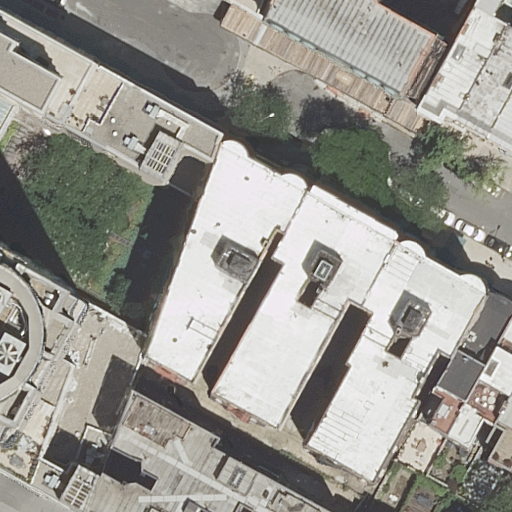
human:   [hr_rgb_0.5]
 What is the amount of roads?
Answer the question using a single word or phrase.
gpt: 3

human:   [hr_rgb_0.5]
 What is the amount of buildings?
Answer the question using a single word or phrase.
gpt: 14

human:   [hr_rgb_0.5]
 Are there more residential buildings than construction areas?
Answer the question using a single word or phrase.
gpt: yes

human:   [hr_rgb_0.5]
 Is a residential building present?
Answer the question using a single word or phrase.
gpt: yes

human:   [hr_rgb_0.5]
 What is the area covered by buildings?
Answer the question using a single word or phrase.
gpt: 6807m2

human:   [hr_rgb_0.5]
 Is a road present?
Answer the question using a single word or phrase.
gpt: yes

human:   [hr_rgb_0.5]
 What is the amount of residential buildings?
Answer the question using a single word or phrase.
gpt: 14

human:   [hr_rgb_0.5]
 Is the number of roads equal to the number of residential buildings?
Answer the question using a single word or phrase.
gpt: no

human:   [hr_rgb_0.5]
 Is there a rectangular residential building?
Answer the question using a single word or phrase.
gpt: yes

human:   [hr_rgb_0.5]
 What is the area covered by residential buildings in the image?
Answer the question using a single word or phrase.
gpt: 6807m2

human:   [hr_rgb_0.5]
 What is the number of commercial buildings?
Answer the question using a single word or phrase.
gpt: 0

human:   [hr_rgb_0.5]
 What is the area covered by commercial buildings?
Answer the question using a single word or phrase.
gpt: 0m2

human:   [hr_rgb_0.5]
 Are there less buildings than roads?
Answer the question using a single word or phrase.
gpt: no

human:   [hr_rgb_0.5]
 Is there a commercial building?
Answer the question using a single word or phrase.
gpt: no

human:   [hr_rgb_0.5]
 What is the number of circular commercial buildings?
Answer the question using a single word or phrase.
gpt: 0

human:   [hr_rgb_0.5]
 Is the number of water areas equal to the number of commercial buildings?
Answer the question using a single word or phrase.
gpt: yes

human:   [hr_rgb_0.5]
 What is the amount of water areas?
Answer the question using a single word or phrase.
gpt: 0

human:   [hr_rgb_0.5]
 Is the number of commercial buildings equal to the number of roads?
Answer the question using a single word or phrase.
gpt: no

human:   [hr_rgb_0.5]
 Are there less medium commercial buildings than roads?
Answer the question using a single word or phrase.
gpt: yes

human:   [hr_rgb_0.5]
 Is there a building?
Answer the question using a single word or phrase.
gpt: yes

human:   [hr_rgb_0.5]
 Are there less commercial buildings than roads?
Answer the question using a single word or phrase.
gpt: yes

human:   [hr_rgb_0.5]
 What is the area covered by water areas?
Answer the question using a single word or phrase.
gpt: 0m2

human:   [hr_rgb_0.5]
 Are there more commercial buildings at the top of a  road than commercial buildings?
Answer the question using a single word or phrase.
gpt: no

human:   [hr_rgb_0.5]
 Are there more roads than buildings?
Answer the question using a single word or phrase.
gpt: no

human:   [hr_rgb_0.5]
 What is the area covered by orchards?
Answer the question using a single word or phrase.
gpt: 0m2

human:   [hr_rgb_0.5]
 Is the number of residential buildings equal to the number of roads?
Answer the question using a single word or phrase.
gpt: no

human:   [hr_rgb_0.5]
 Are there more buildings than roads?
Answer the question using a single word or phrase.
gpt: yes

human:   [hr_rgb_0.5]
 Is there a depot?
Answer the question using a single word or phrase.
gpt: no

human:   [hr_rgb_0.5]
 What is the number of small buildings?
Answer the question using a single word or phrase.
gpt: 6

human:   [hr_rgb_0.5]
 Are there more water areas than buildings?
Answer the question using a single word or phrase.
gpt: no

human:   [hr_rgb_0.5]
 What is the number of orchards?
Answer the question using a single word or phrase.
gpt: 0

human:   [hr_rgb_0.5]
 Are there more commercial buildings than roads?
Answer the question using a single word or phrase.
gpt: no

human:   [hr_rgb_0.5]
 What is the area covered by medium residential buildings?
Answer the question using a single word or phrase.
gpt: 346m2

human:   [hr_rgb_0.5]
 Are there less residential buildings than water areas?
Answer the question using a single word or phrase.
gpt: no

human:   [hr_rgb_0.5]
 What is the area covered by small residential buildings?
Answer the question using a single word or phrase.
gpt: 147m2

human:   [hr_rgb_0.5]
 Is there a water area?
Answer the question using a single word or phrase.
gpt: no

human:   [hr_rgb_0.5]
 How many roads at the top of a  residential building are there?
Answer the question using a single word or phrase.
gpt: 3

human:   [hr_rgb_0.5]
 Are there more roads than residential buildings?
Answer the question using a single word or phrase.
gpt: no

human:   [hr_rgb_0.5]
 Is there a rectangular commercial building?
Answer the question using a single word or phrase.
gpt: no

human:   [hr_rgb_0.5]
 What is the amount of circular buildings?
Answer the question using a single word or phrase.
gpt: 0

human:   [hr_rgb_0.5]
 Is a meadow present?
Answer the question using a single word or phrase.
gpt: no

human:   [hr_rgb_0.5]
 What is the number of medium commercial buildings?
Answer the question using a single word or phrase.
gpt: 0

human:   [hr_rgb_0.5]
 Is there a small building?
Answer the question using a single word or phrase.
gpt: yes

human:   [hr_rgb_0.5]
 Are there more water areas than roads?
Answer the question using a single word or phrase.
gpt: no

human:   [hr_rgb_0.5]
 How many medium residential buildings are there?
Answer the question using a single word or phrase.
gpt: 2

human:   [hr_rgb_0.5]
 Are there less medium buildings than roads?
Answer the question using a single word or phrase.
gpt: yes

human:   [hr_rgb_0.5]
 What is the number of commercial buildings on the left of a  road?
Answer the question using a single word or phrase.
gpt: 0

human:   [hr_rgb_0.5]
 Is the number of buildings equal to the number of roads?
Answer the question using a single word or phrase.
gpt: no

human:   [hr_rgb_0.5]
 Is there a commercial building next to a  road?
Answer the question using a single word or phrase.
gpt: no

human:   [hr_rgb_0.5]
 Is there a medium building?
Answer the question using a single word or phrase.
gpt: yes

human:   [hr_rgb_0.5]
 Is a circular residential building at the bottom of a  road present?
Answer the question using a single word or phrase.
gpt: no

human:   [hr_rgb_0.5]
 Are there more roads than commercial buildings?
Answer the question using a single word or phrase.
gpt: yes

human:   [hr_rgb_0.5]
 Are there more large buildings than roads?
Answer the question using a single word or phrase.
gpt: yes

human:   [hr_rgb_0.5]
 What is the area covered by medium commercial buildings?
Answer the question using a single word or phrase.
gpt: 0m2

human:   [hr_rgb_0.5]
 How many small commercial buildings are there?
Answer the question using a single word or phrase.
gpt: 0

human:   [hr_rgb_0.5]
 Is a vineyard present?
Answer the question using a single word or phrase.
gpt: no

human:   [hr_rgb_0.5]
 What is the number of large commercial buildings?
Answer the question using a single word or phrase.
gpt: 0

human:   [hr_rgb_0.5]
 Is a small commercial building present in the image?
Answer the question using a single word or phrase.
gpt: no

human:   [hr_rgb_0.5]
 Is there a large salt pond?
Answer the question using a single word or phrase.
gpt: no

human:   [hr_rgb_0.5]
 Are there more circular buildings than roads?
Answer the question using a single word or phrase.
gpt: no

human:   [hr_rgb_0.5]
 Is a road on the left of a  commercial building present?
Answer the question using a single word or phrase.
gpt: no

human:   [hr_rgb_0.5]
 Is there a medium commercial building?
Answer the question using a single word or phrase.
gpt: no

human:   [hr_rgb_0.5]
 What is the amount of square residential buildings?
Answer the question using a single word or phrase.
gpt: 0

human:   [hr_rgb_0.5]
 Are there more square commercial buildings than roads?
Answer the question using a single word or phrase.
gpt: no